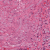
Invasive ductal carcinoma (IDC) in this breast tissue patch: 0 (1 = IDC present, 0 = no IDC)